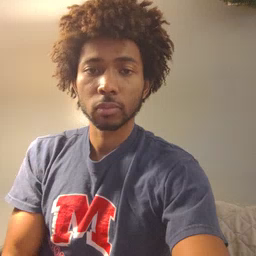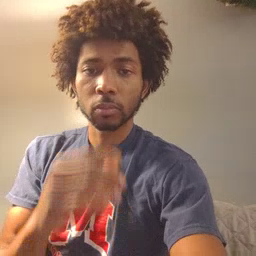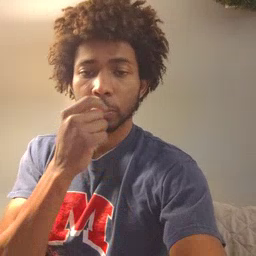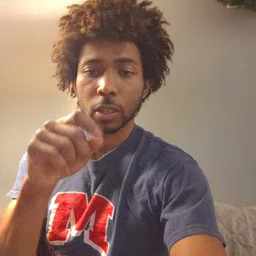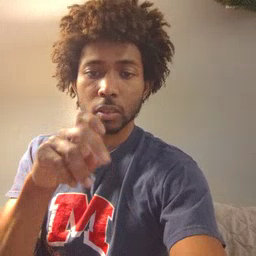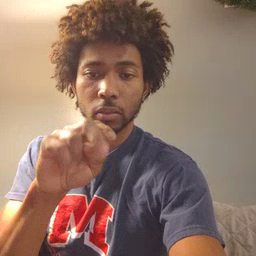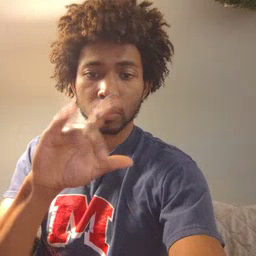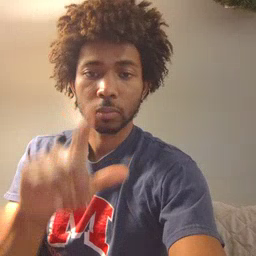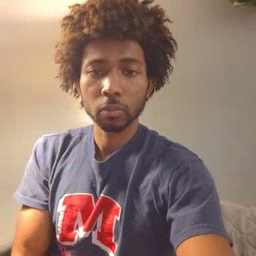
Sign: pencil